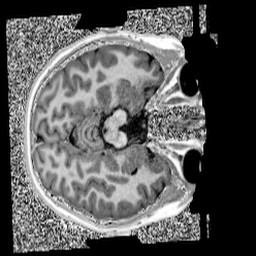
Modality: UNIT1
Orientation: axial
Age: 12
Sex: female
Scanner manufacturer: siemens
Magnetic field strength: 3 T
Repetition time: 4 s
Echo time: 0.00299 s